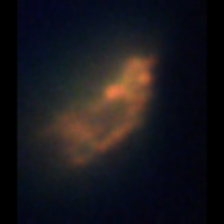
Taxon: Unknown_detritus
Group: Unknown